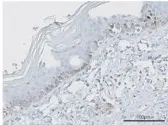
The biopsy of the skin lesion of right forearm. (D) PD-L1 expression in the basal layer of the skin.
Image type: pathology (immunostaining)